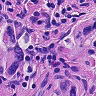
Metastatic tissue present: yes